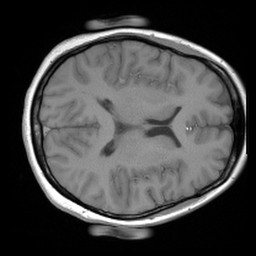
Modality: FLASH
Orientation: axial
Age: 32
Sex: female
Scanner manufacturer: siemens
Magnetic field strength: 3 T
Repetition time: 0.245 s
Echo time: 0.0026 s